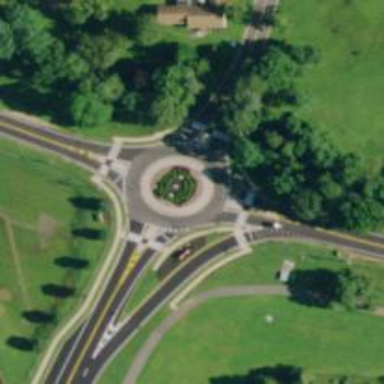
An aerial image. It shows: Roundabout at primary highway.